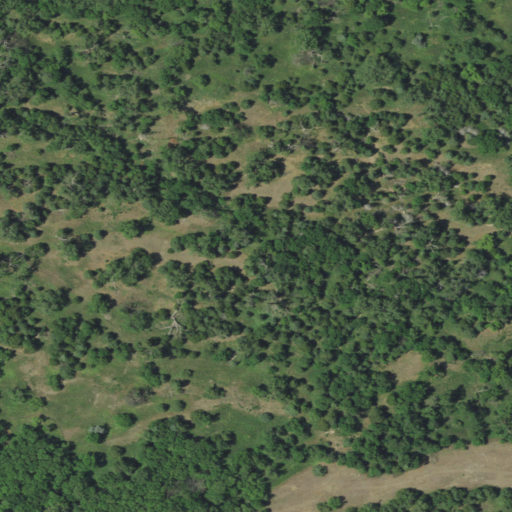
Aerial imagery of island in Nebraska named George Island containing woody wetlands, grassland, and herbaceous wetlands